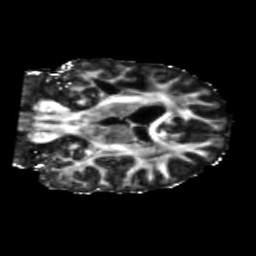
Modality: FA
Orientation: coronal
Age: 37
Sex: female
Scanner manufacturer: siemens
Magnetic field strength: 3 T
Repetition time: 5.47 s
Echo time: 0.0854 s